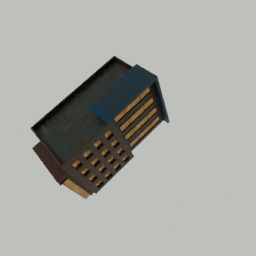
Label: architecture